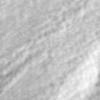
Label: no_change